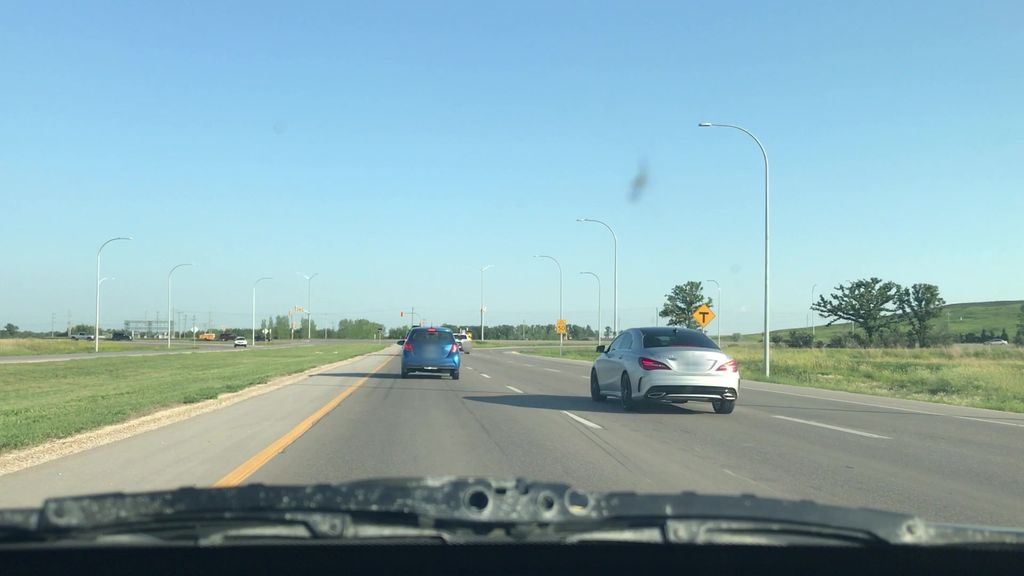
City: winnipeg